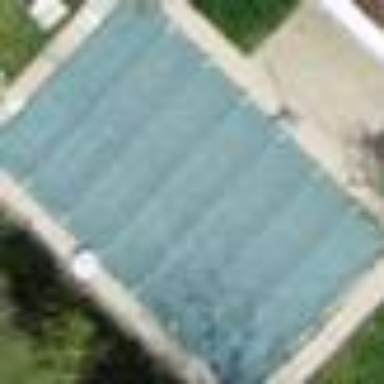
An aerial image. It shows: Swimming pool located in leisure land.